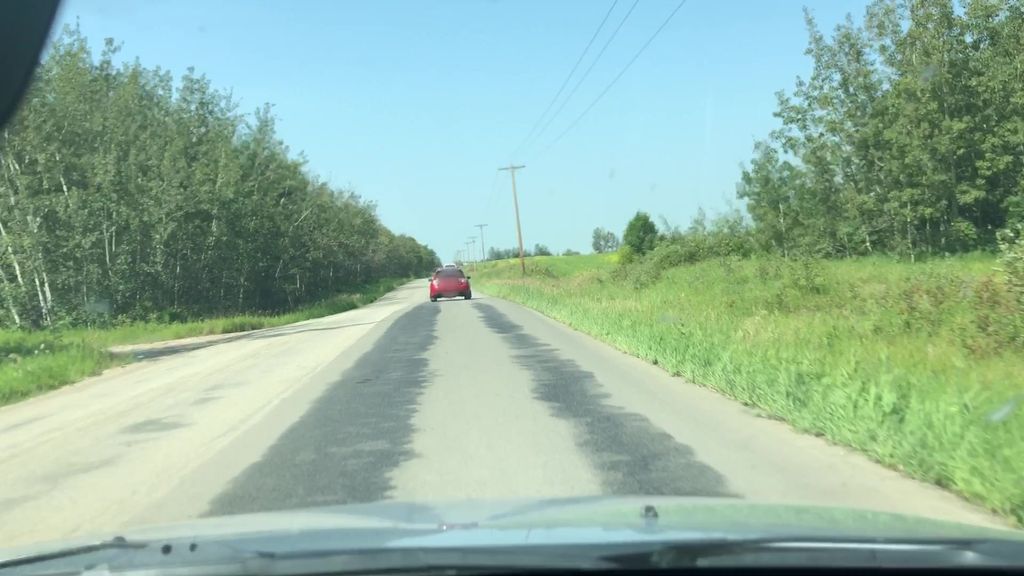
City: edmonton